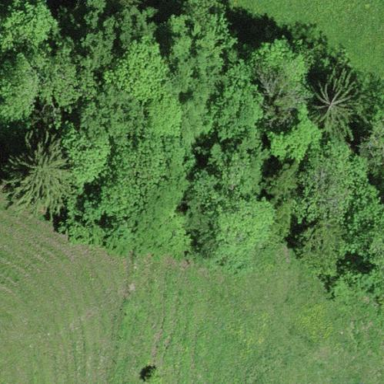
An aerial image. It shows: Forest area.